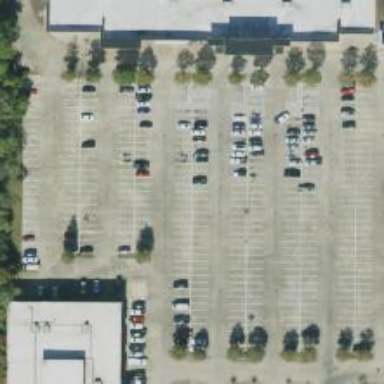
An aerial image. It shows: Parking space is available.